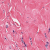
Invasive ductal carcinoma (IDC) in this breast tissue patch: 0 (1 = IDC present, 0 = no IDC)